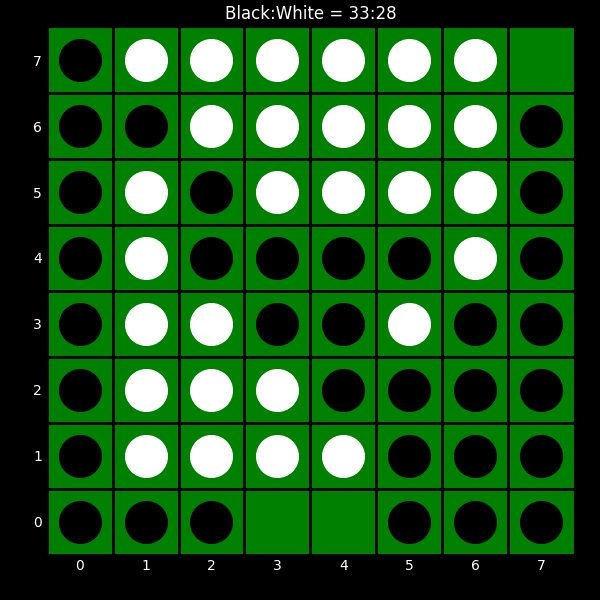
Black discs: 33
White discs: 28